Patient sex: M
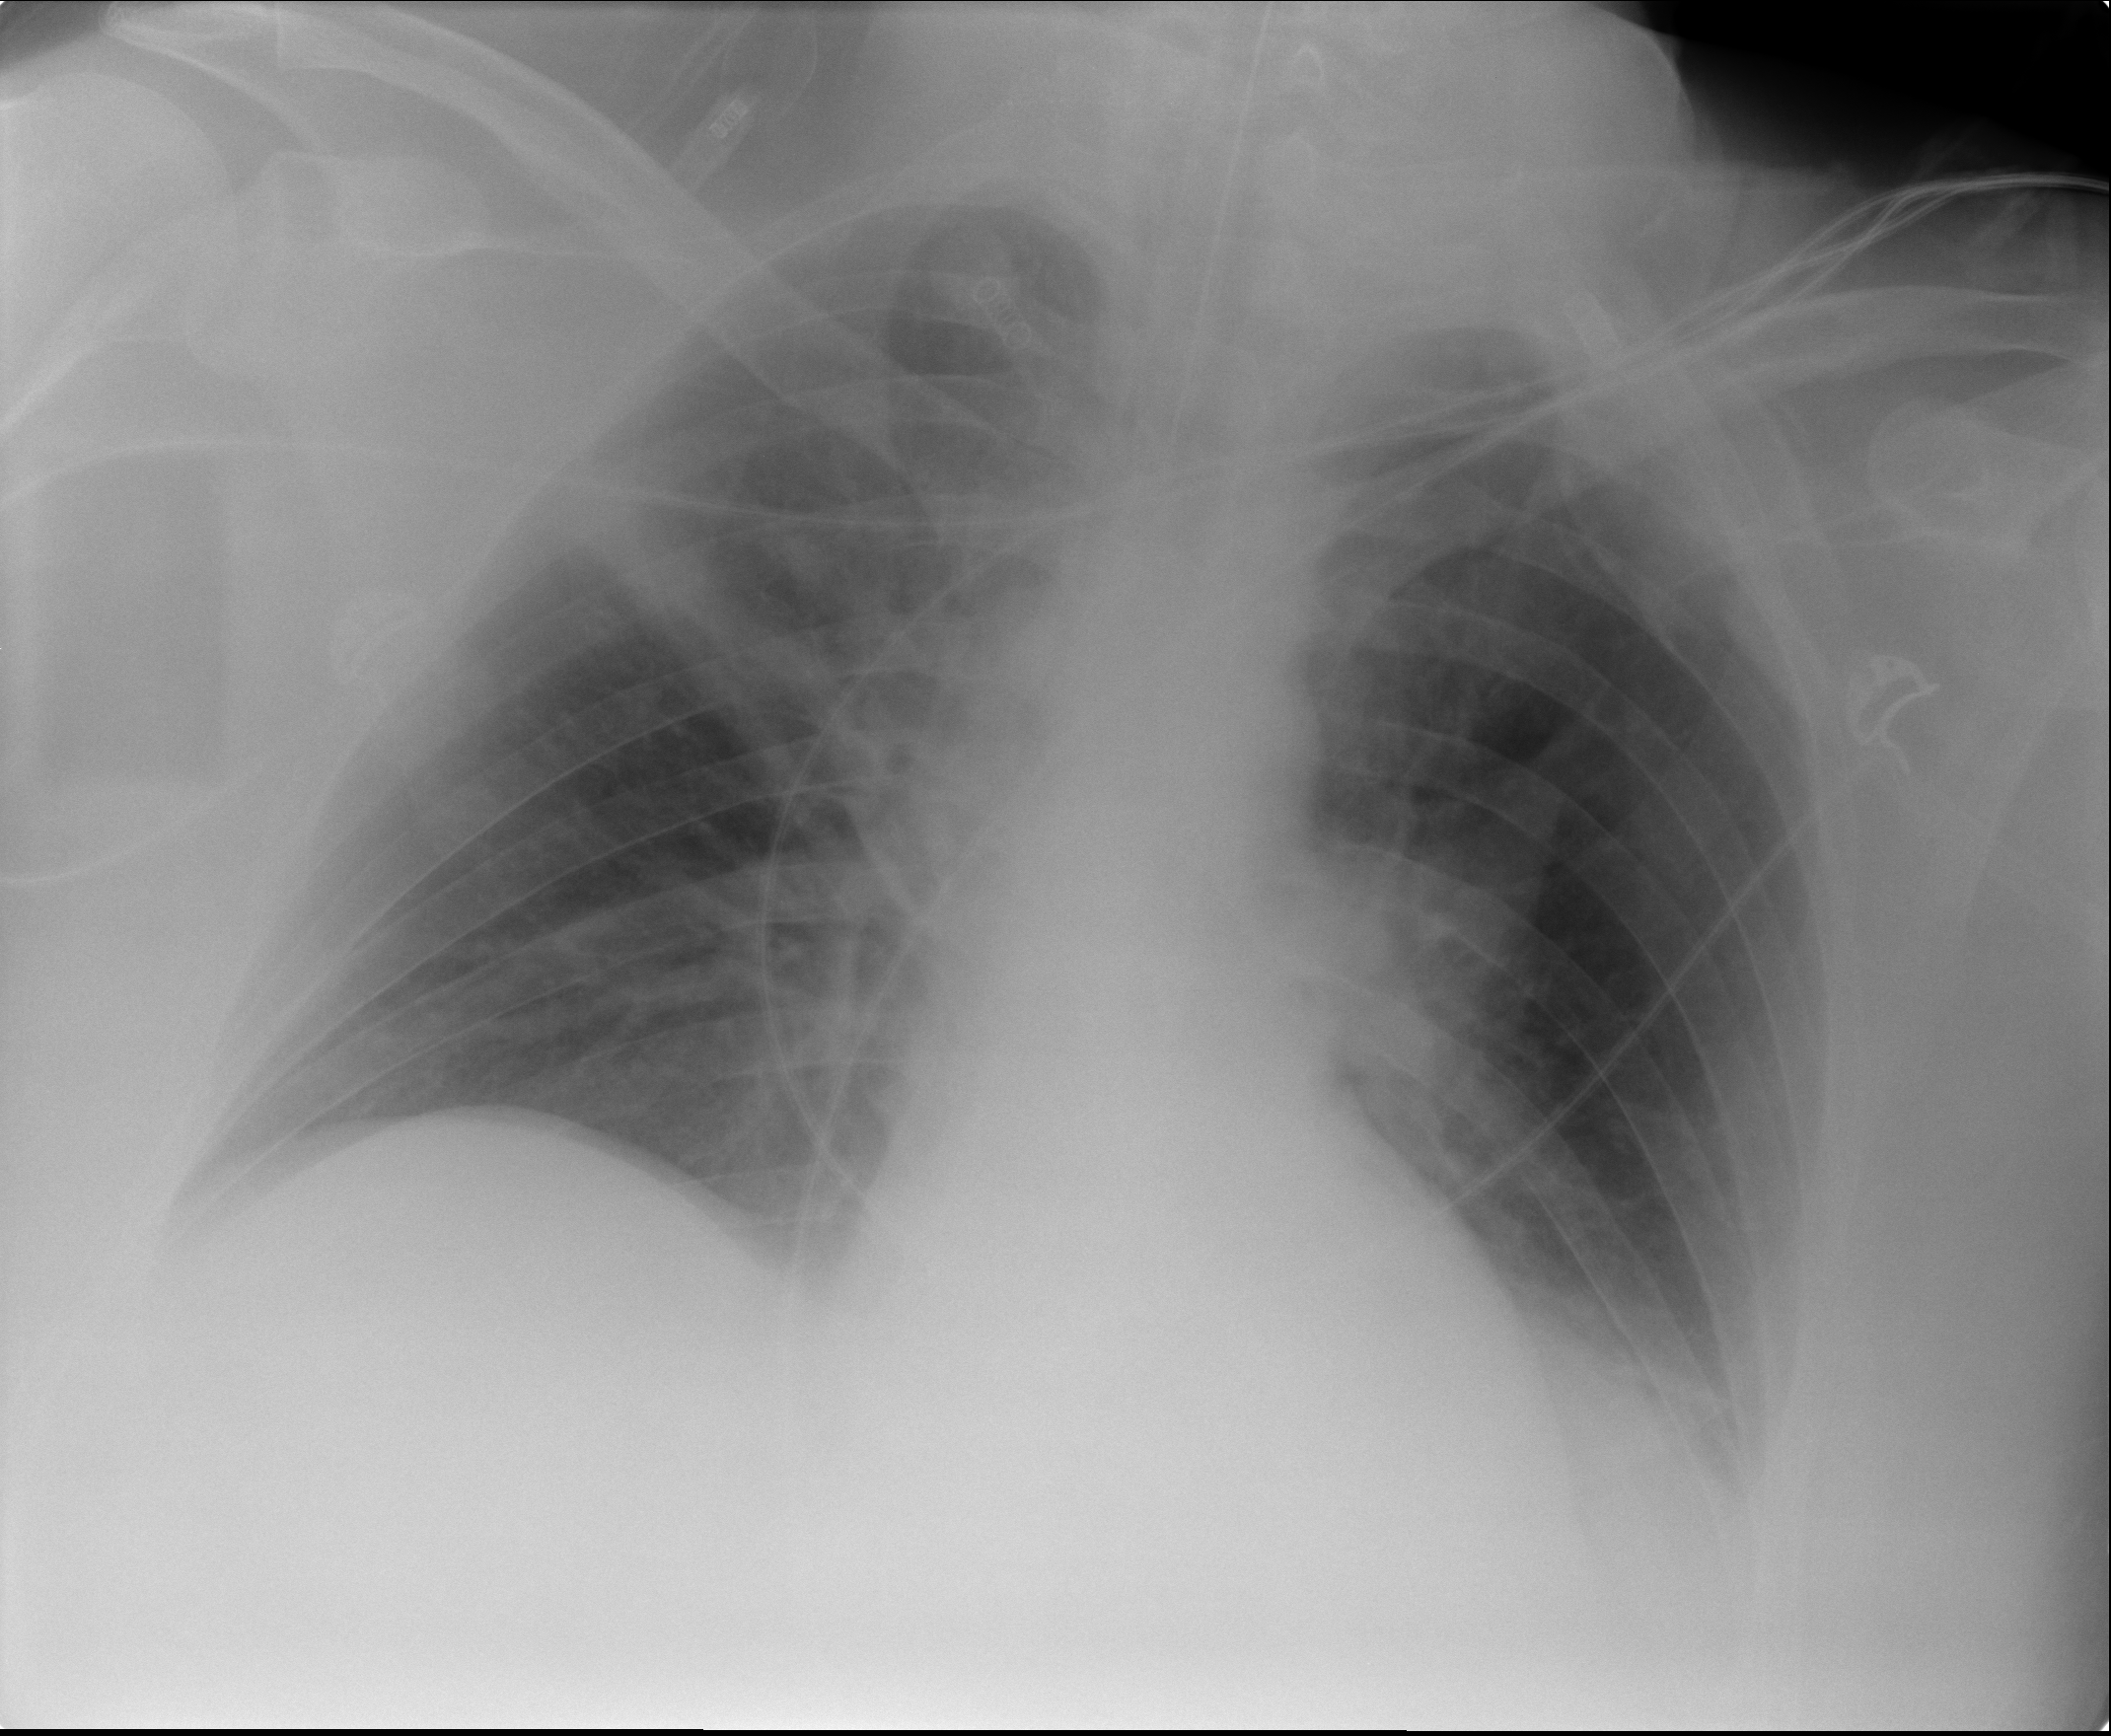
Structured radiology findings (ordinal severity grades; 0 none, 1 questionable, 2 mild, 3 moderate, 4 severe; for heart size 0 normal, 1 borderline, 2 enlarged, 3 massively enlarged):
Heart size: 0
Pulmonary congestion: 0
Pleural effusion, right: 0
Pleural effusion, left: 2
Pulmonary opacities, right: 0
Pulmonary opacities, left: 0
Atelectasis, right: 3
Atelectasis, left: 2